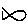
Label: fish